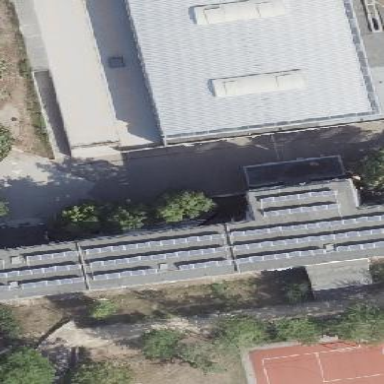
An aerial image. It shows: School building.